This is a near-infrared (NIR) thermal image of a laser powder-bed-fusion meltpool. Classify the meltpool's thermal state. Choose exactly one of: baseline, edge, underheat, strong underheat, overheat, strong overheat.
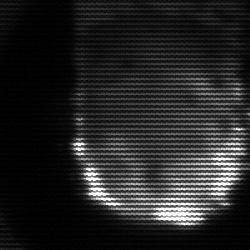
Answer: baseline